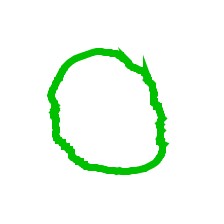
Shape: circle